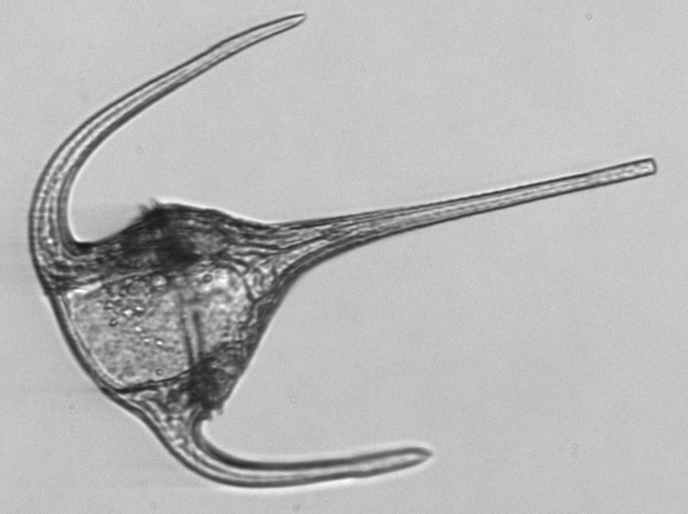
Label: Tripos